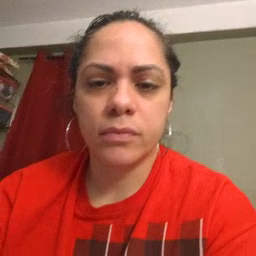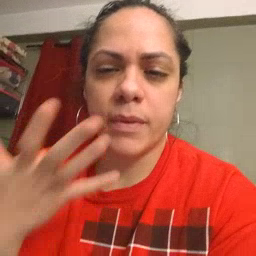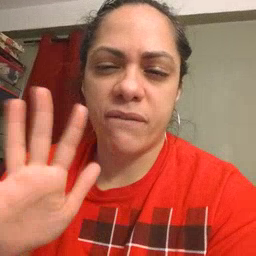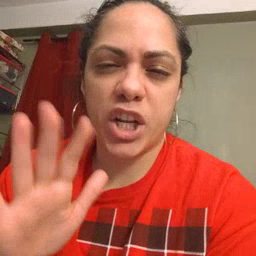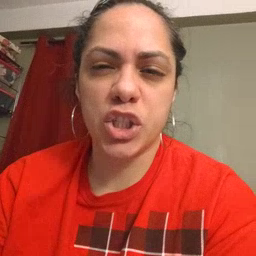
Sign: finish